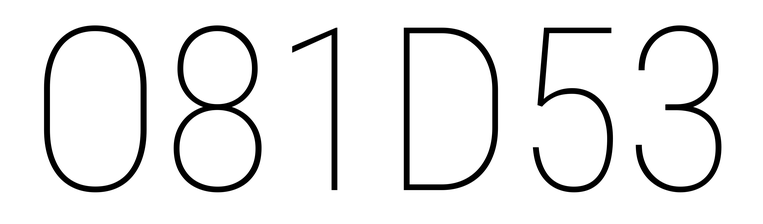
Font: Roboto_Condensed_Thin